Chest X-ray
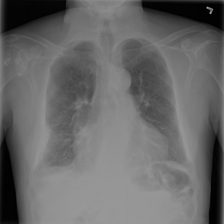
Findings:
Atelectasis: negative
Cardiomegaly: positive
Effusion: positive
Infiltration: positive
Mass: negative
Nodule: negative
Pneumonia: negative
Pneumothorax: negative
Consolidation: negative
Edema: negative
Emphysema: negative
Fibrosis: positive
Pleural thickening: positive
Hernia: negative